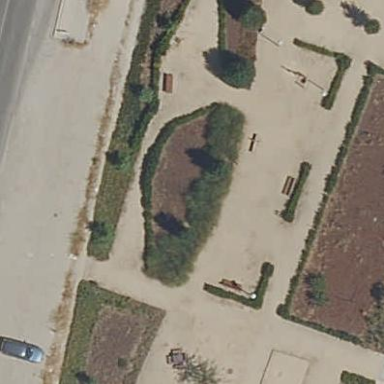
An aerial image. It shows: Garden with kerb border.